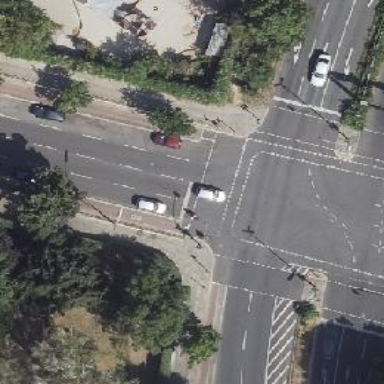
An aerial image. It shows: Tertiary road with separate asphalt cycleway and sidewalk.